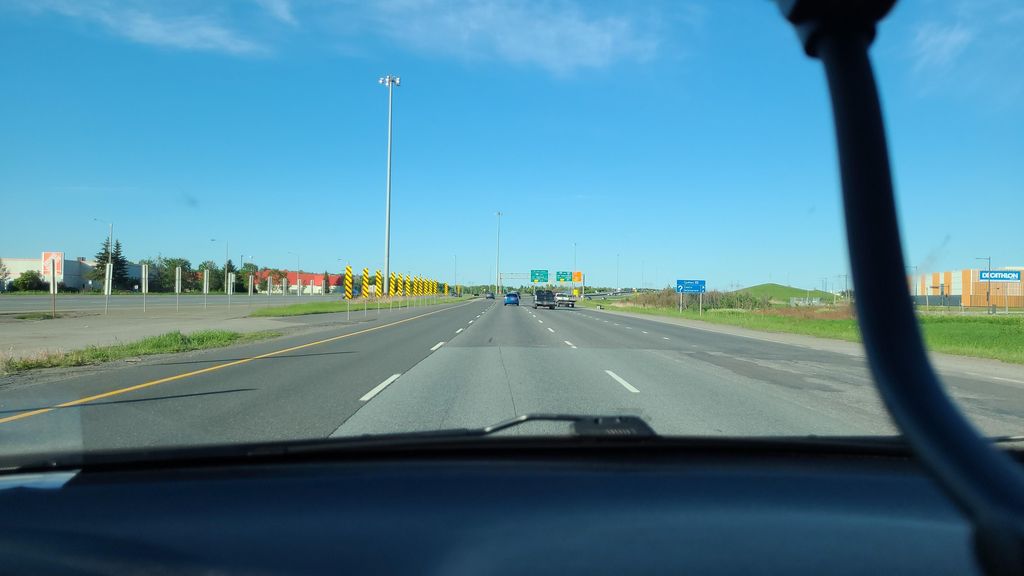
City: quebec_city